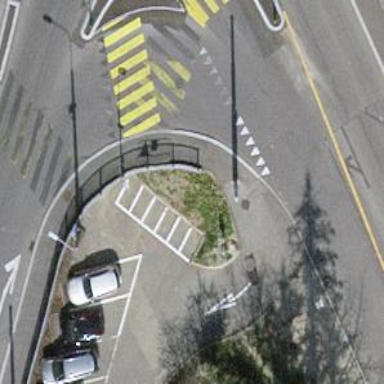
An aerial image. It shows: Motorcycle parking area.